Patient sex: M
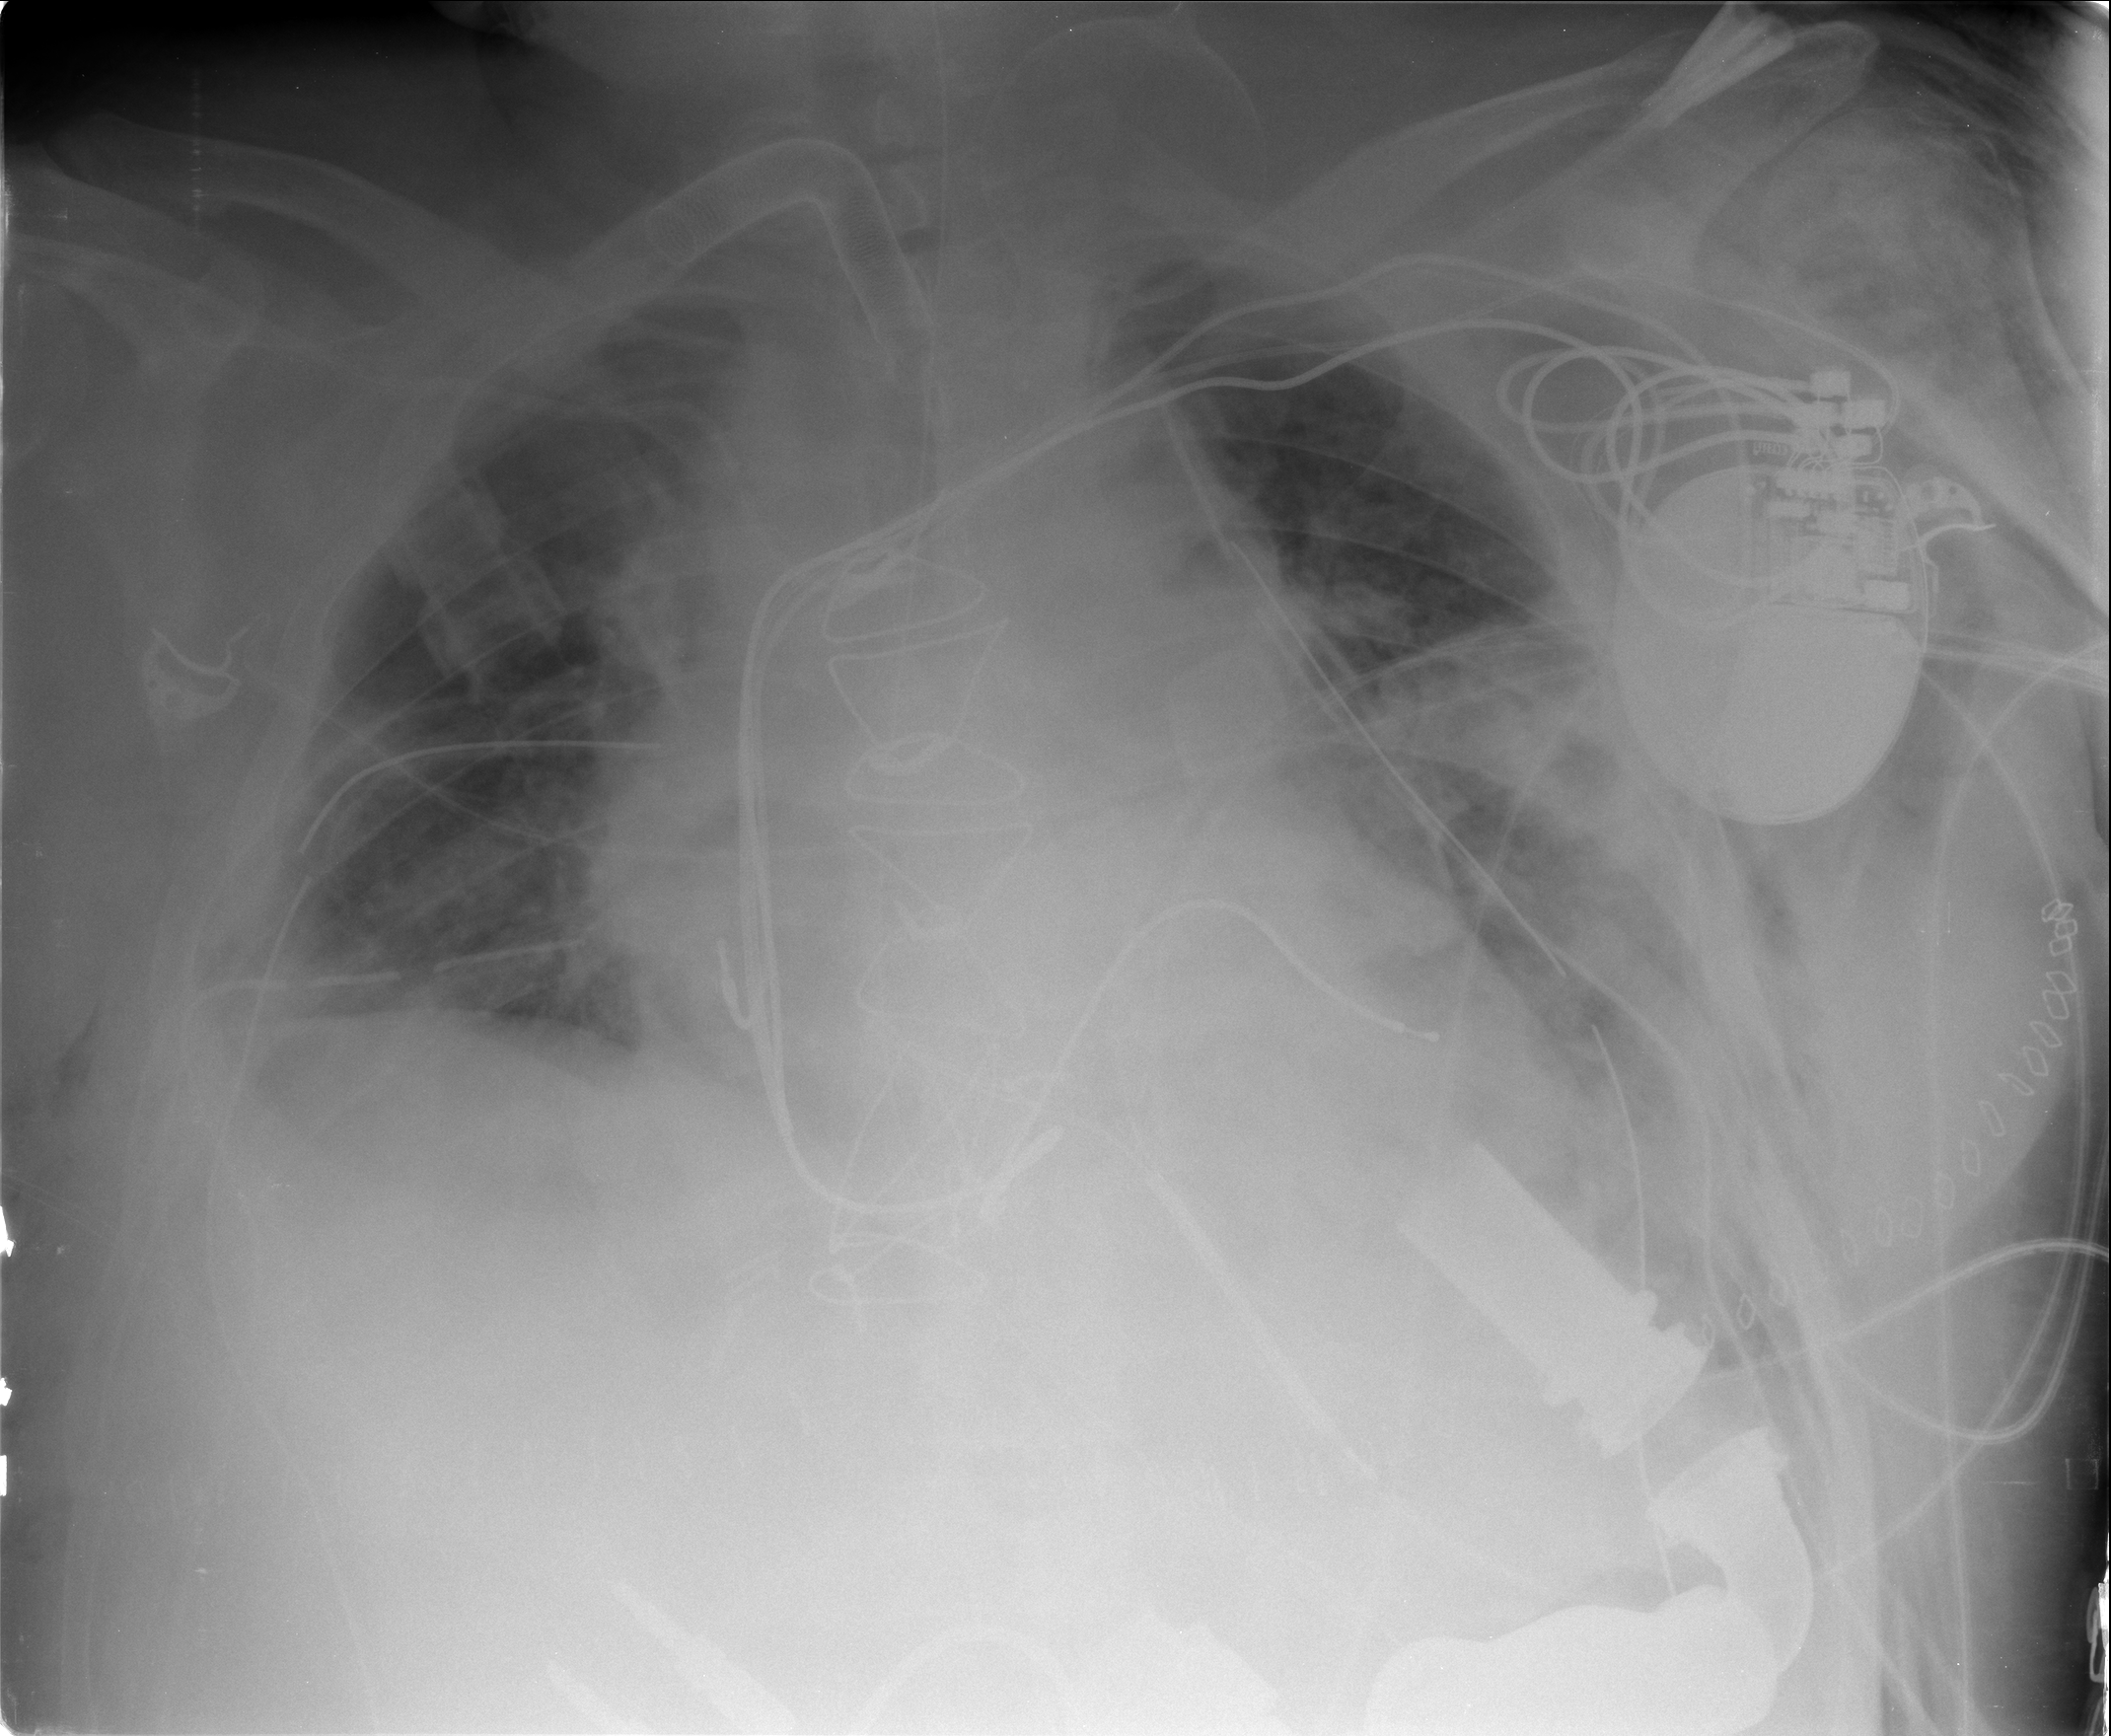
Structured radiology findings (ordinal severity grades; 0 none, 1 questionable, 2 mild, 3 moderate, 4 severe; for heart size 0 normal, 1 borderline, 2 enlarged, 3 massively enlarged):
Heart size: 2
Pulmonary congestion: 2
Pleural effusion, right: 2
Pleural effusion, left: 2
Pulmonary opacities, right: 0
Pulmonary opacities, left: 0
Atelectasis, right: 2
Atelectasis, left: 3